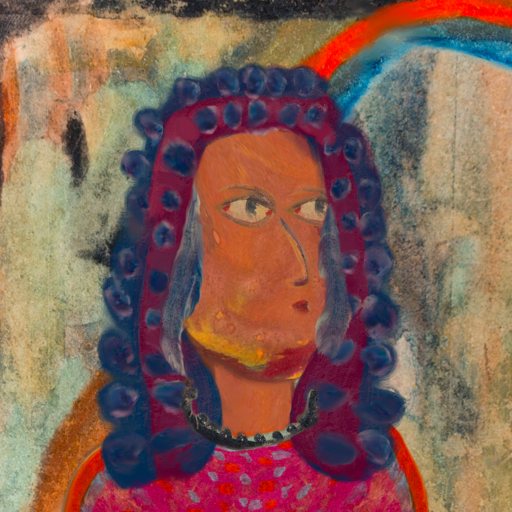
Background: Childish, Head And Neck Side: Mother_And_Son_Son, Face Side: GypsyMother, Bust: Sisters, Hair Side: Hill_Girl, Head Accessory: Blank, Second Necklace: Blank, Necklace: Childish, Baby: Blank